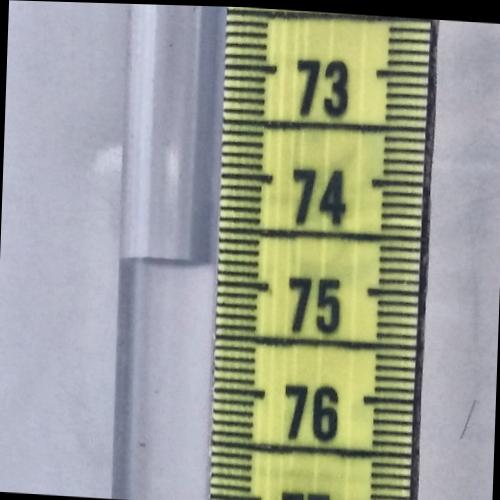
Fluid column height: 74.8 cm